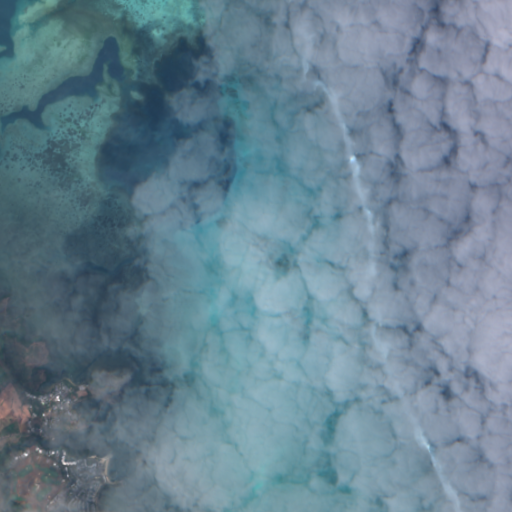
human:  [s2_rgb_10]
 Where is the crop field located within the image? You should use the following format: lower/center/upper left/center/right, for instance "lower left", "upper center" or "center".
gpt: The crop field is located in the lower left of the image.
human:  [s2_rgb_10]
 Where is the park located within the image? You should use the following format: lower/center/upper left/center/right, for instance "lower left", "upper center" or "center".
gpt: The park is located in the lower left of the image.
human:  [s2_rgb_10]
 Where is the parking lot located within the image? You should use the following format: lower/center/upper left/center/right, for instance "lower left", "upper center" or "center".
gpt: The parking lot is located in the lower left of the image.
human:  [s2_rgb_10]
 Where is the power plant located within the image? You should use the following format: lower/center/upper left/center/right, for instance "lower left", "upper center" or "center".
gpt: There is no power plant in the image.